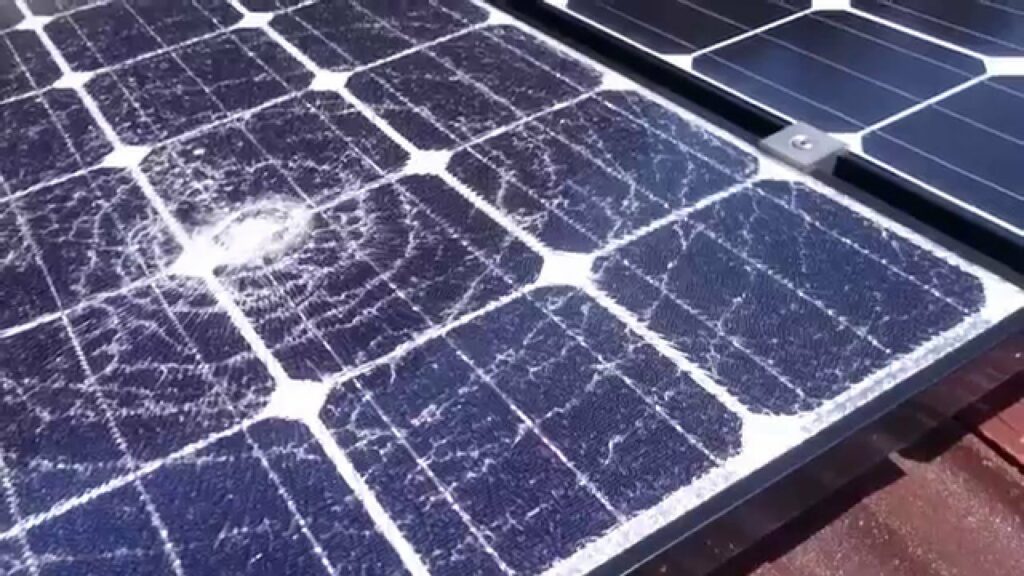
Label: Physical-Damage